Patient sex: M
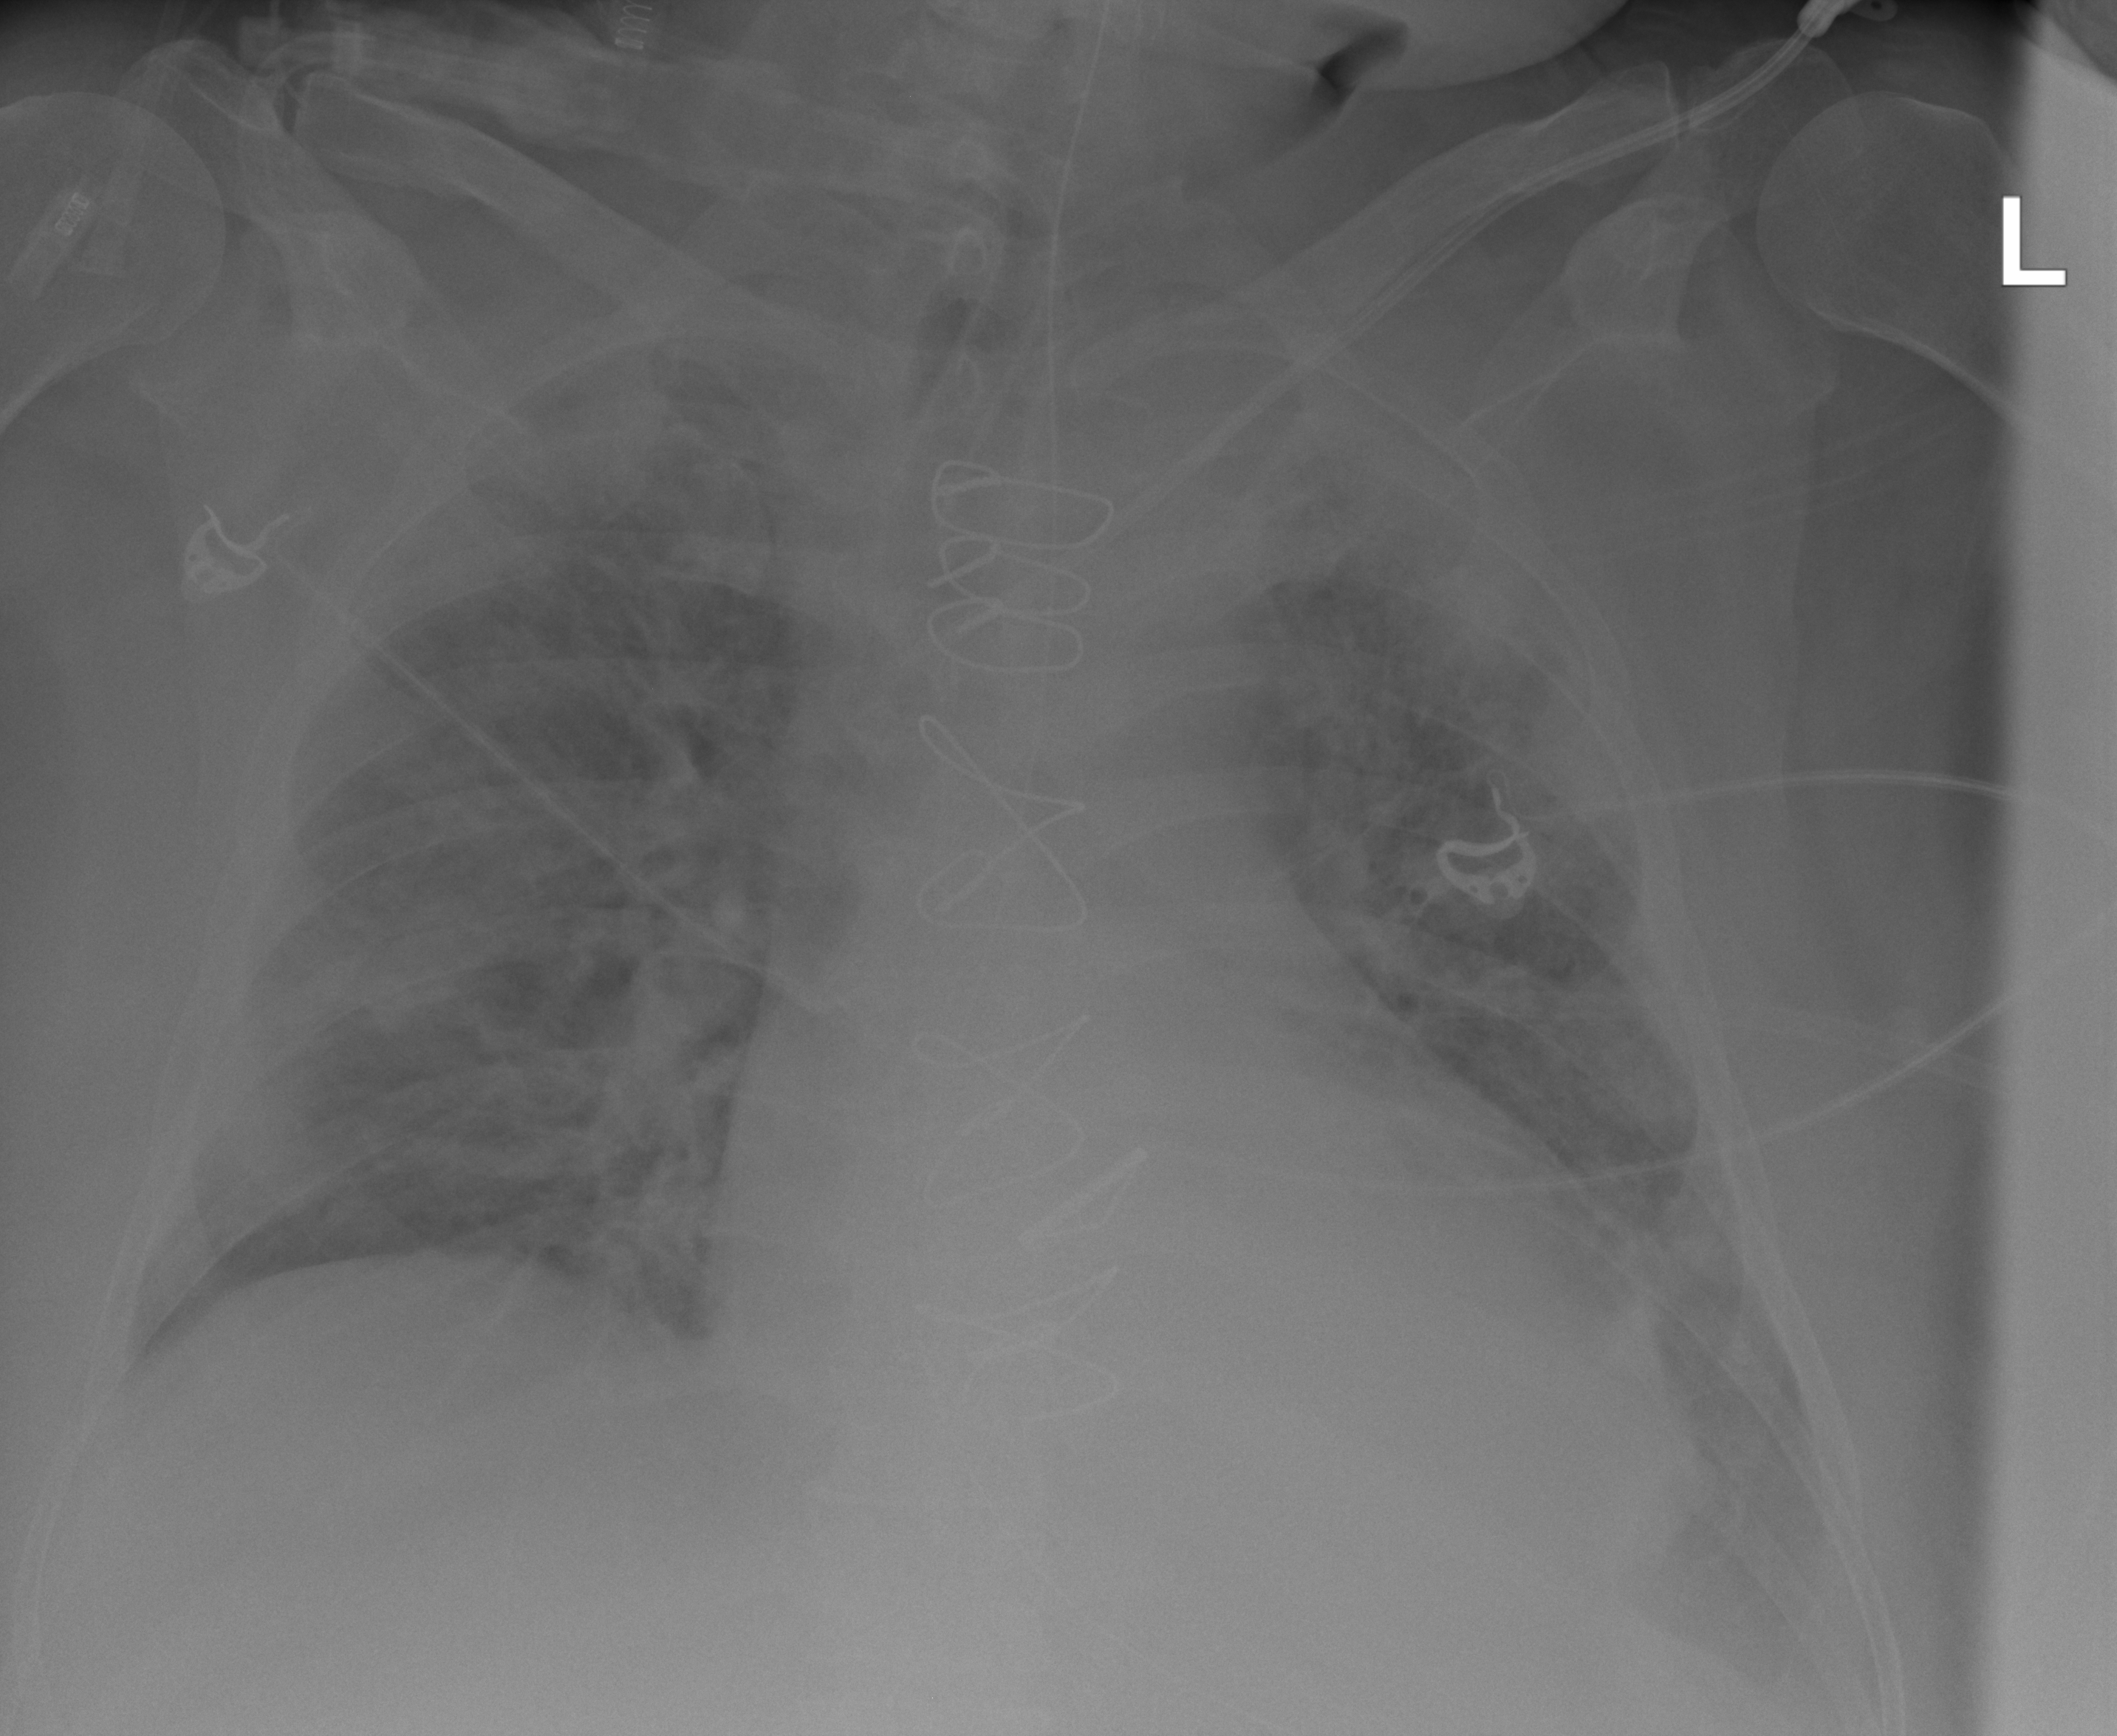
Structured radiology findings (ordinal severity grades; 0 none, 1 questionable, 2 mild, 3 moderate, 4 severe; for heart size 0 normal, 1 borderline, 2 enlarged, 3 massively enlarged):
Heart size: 1
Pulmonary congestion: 2
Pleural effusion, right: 0
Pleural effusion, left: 2
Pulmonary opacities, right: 3
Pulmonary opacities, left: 3
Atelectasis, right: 0
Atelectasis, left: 0